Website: home-depot
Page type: customer-info-address
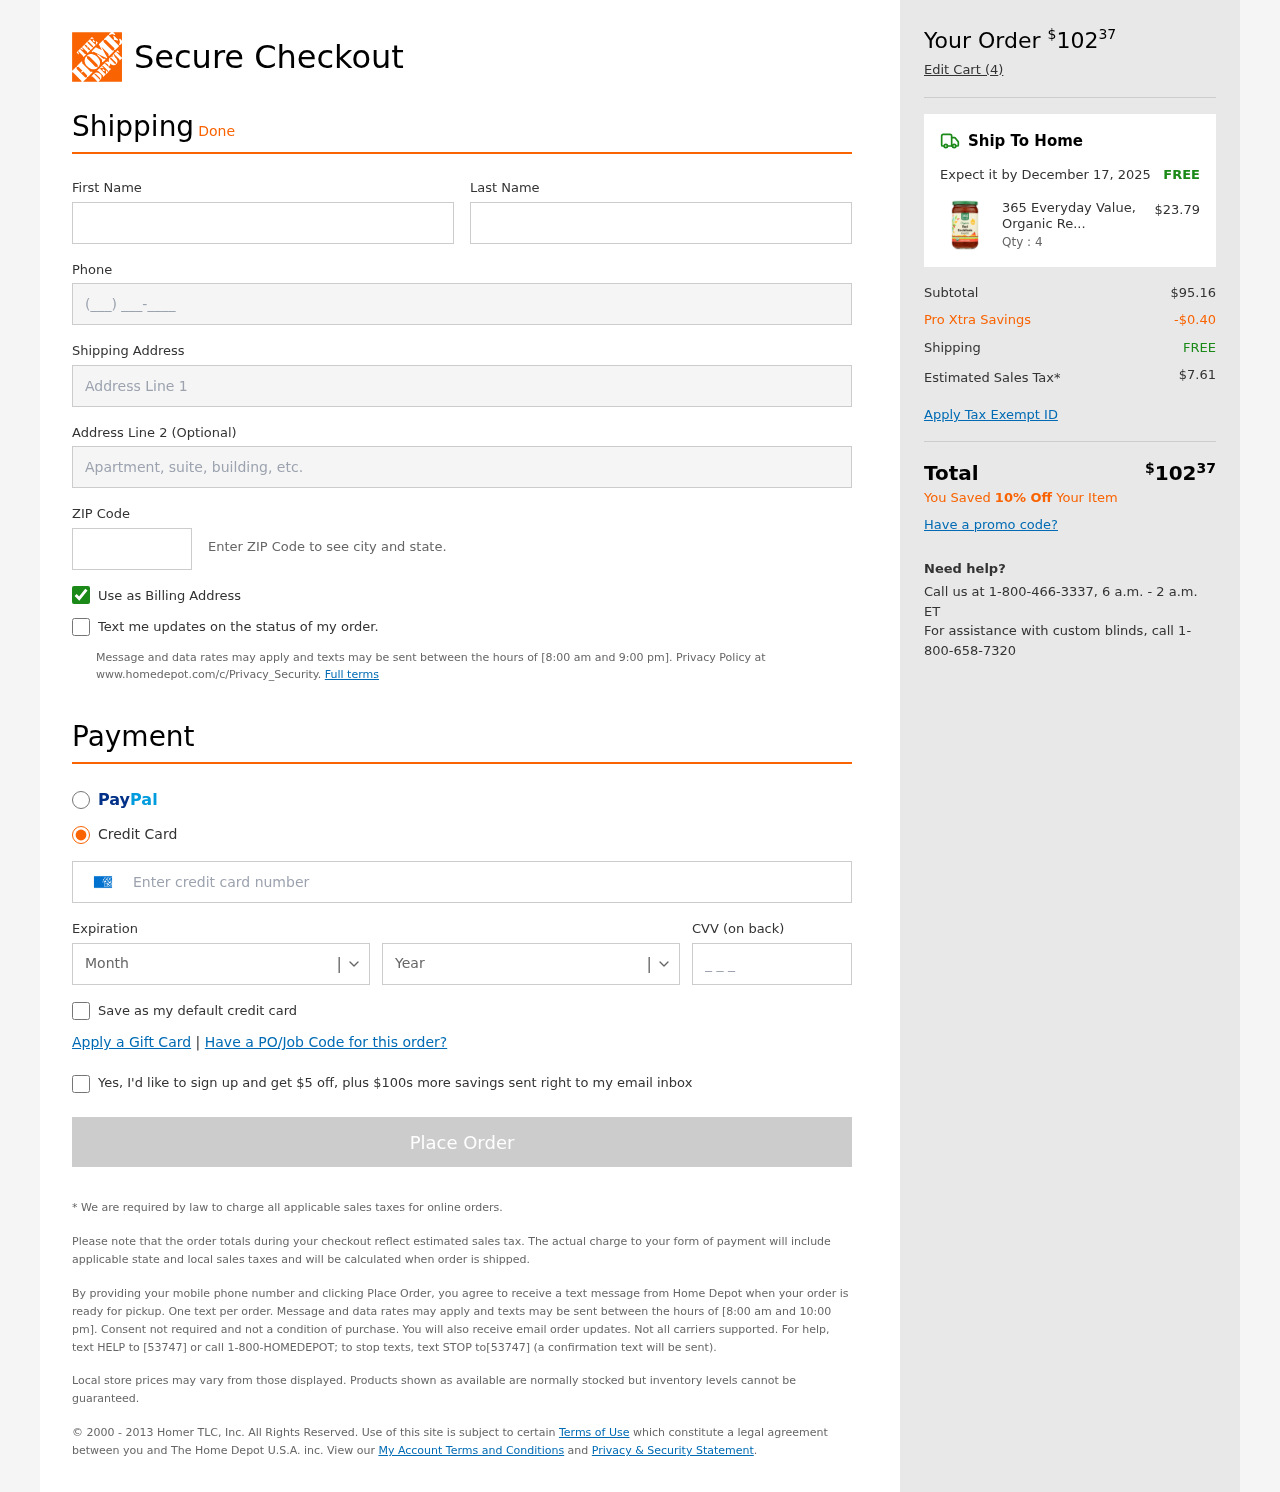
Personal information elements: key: PII_CARD_CVV
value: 5976
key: PII_CARD_EXPIRY_MONTH
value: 11
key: PII_CARD_EXPIRY_YEAR
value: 30
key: PII_CARD_NUMBER
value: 3446 9151 1125 289
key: PII_FIRSTNAME
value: Anthony
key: PII_LASTNAME
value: Landry
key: PII_PHONE
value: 4528522452
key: PII_POSTCODE
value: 32582
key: PII_STREET
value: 32906 Smith Manors
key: PII_STREET2
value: Apt. 576
Product elements: key: PRODUCT1_NAME
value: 365 Everyday Value, Organic Red Enchilada Sauce, 15.5 oz
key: PRODUCT1_PRICE
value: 23.79
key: PRODUCT1_QUANTITY
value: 4
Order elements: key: ORDER_TOTAL
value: $10237
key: ORDER_NUM_ITEMS
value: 4
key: ORDER_DELIVERY_DATE
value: December 17, 2025
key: ORDER_SHIPPING_COST
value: FREE
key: ORDER_SUBTOTAL
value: $95.16
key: ORDER_DISCOUNT
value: -$0.40
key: ORDER_SHIPPING_COST2
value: FREE
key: ORDER_TAX
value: $7.61
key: ORDER_TOTAL2
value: $10237
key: ORDER_SAVINGS_MESSAGE
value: You Saved 10% Off Your Item